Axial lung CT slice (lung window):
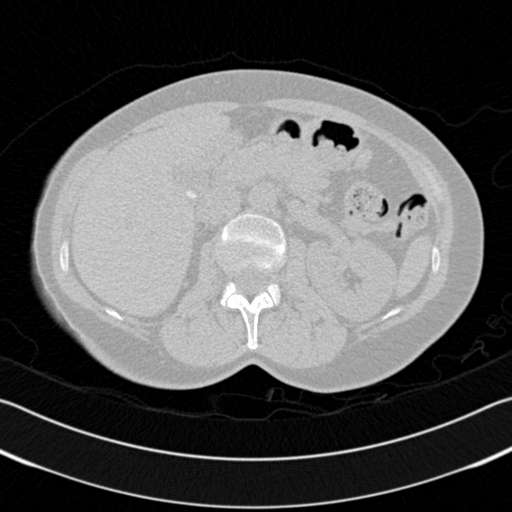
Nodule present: no